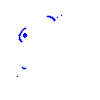
Particle: kaon